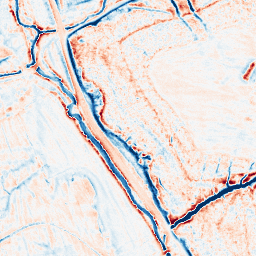
Category: edge_preserving
Decomposition family: anisotropic_diffusion
Decomposition parameters: iterations: 20
kappa: 30
gamma: 0.2
Upsampling method: quadratic
Upsampling parameters: scale: 4
Upsampling scale: 4